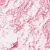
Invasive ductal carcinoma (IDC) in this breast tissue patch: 0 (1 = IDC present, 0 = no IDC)